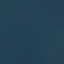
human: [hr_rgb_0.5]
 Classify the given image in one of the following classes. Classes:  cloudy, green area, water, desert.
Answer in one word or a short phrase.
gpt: water